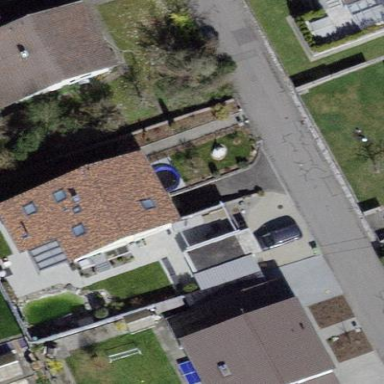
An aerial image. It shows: Detached building.